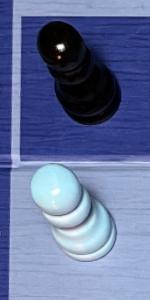
Label: Pawn_White